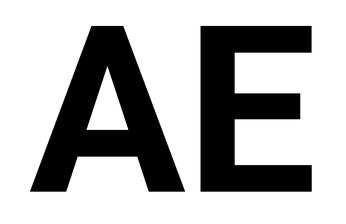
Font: Roboto_Bold